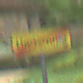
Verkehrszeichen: EndeDerUmleitungsankuendigung
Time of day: Midday
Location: Outdoor (Nature)
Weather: PartlyCloudy
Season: NotSpecified
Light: Natural